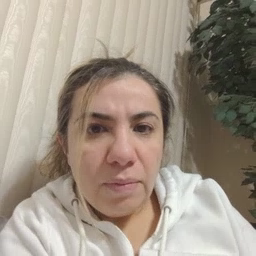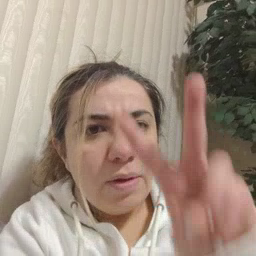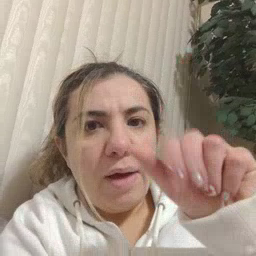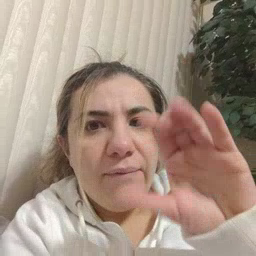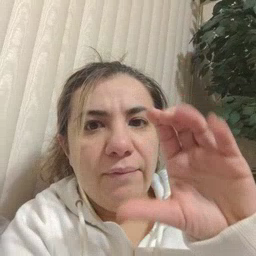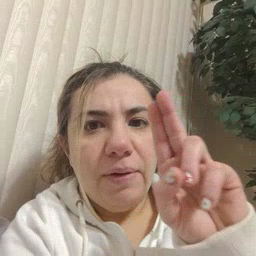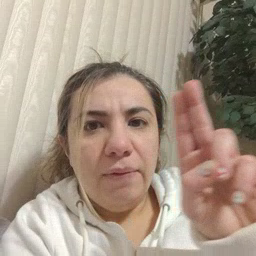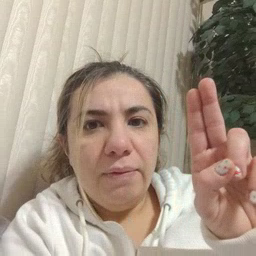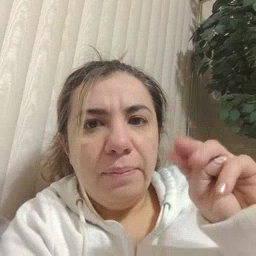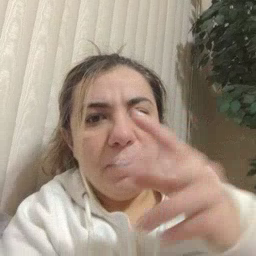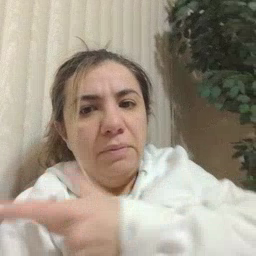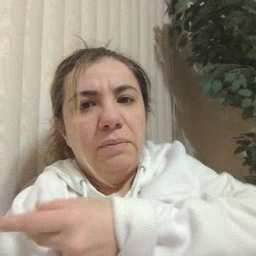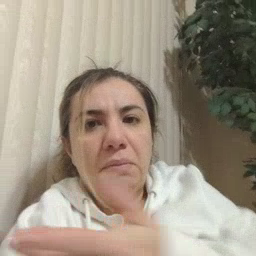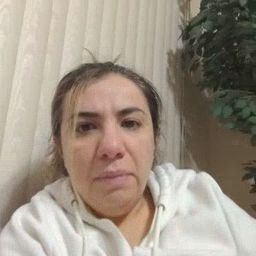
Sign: vacuum